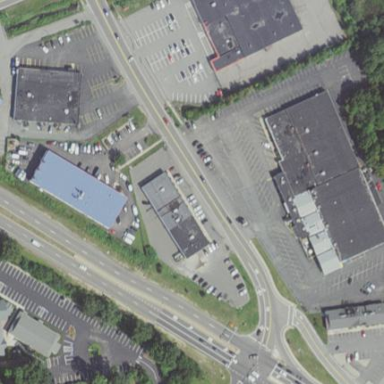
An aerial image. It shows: Retail area.